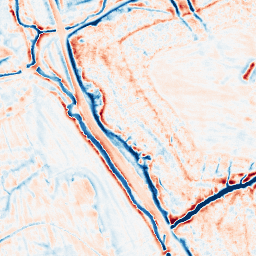
Category: edge_preserving
Decomposition family: bilateral
Decomposition parameters: d: 15
sigma_color: 50
sigma_space: 150
Upsampling method: lanczos
Upsampling parameters: scale: 2
Upsampling scale: 2